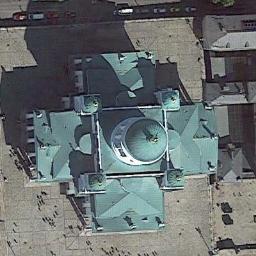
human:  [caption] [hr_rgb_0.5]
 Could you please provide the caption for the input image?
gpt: A cathedral with a cyan roof  The main house in the middle of the church has several round roofs  There are many pedestrians in the square next to the church .

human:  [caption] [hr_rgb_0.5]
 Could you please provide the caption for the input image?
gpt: The church with a green circular pointed dome and four towers and the rest of the church has a cross-shaped roof .

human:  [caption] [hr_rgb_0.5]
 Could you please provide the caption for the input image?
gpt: This is a church, Made up of many rectangles .

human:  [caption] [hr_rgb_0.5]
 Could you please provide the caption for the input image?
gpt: There is a blue church on the open place .

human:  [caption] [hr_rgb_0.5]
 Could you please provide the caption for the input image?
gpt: There are lots of cars on the road beside the church .